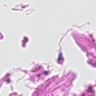
Metastatic tissue present: no